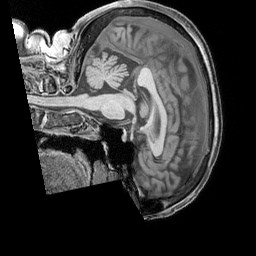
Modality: T1w
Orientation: sagittal
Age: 71
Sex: female
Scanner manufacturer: siemens
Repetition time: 2.3 s
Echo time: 0.00226 s